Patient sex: F
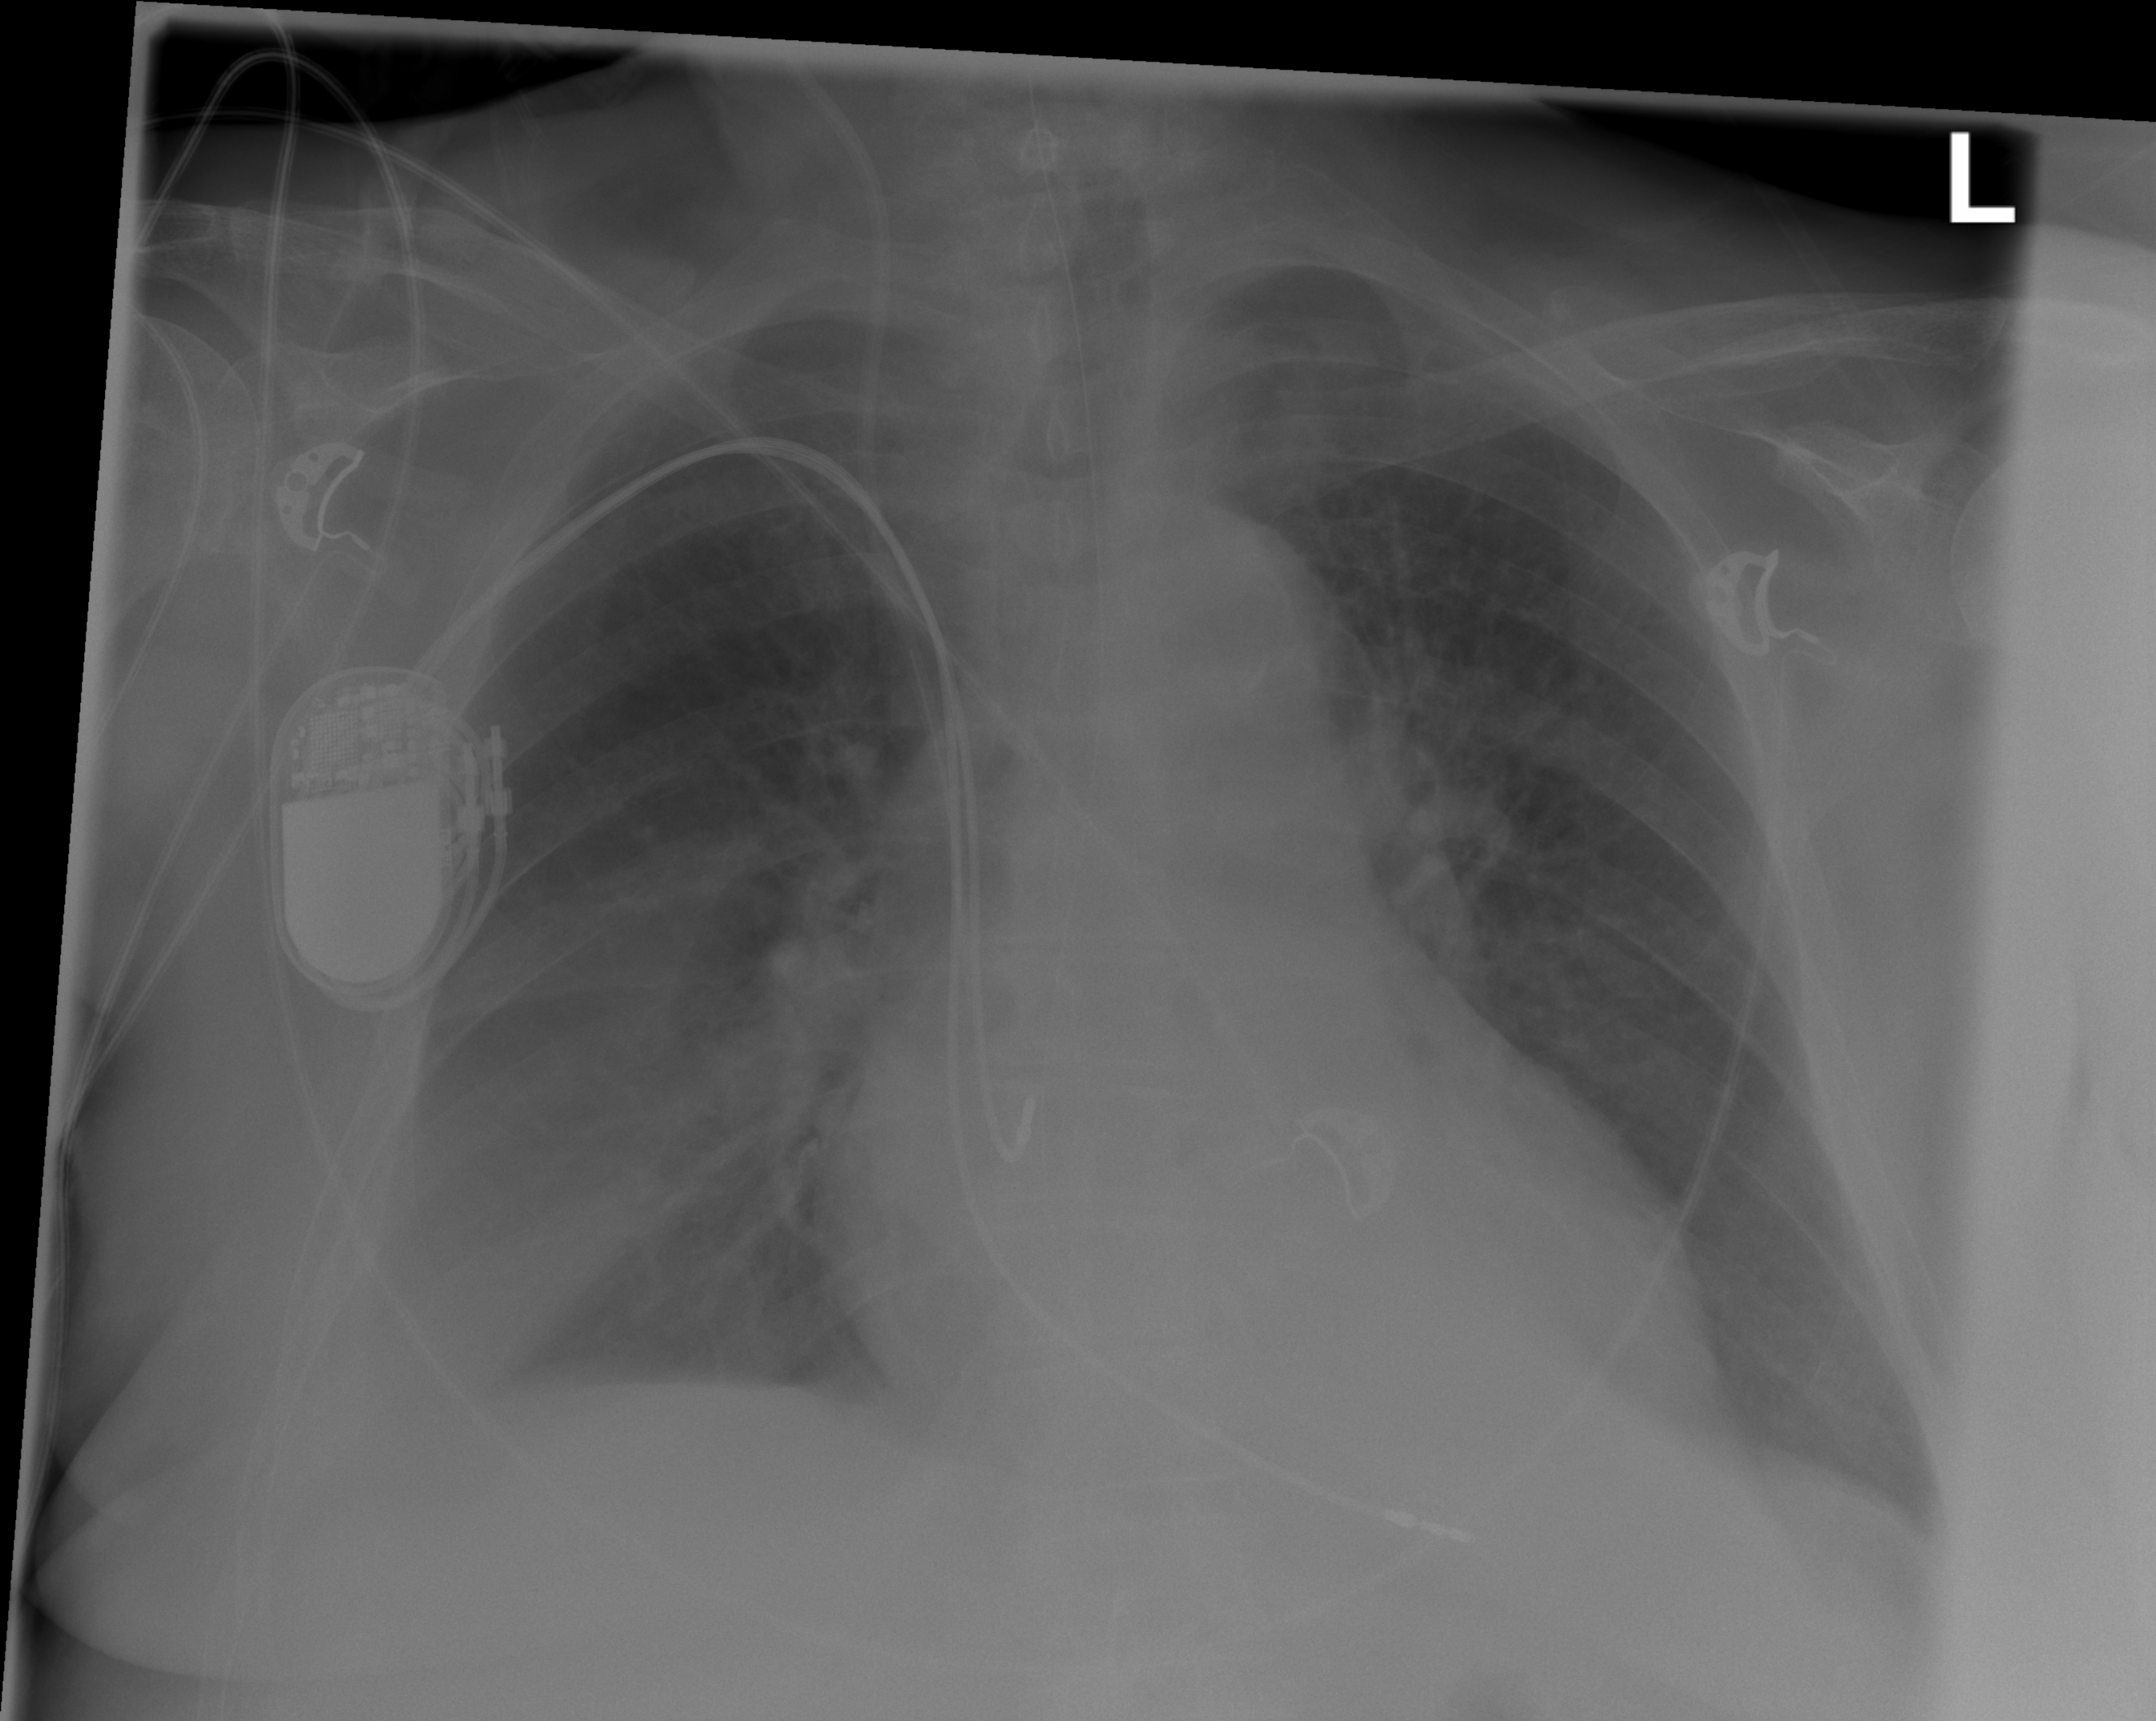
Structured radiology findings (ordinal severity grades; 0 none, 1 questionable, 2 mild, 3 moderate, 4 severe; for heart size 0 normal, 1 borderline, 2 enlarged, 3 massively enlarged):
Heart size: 2
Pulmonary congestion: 0
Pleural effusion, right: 2
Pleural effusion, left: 0
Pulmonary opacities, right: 0
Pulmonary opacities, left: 0
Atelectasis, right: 2
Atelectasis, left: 0